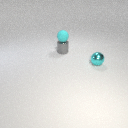
small gray metal cylinder below small cyan rubber sphere